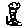
Label: tree